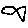
Label: fish